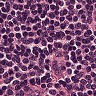
Metastatic tissue present: no